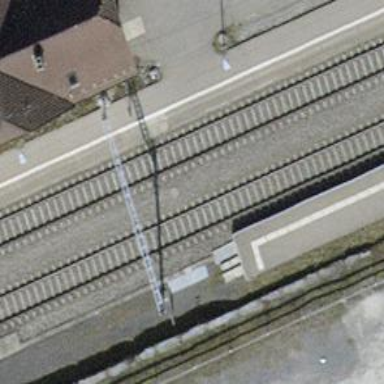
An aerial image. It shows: Railway milestone.